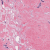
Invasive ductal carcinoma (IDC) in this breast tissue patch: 1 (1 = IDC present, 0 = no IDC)